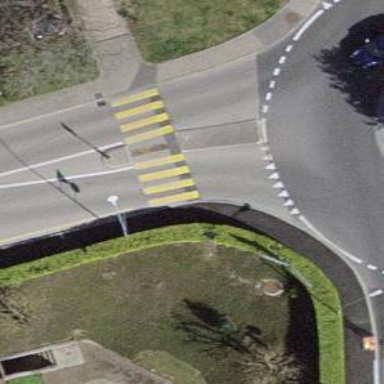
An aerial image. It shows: Uncontrolled road crossing with pedestrian island.